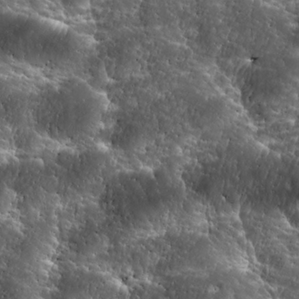
Label: non_frost